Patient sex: F
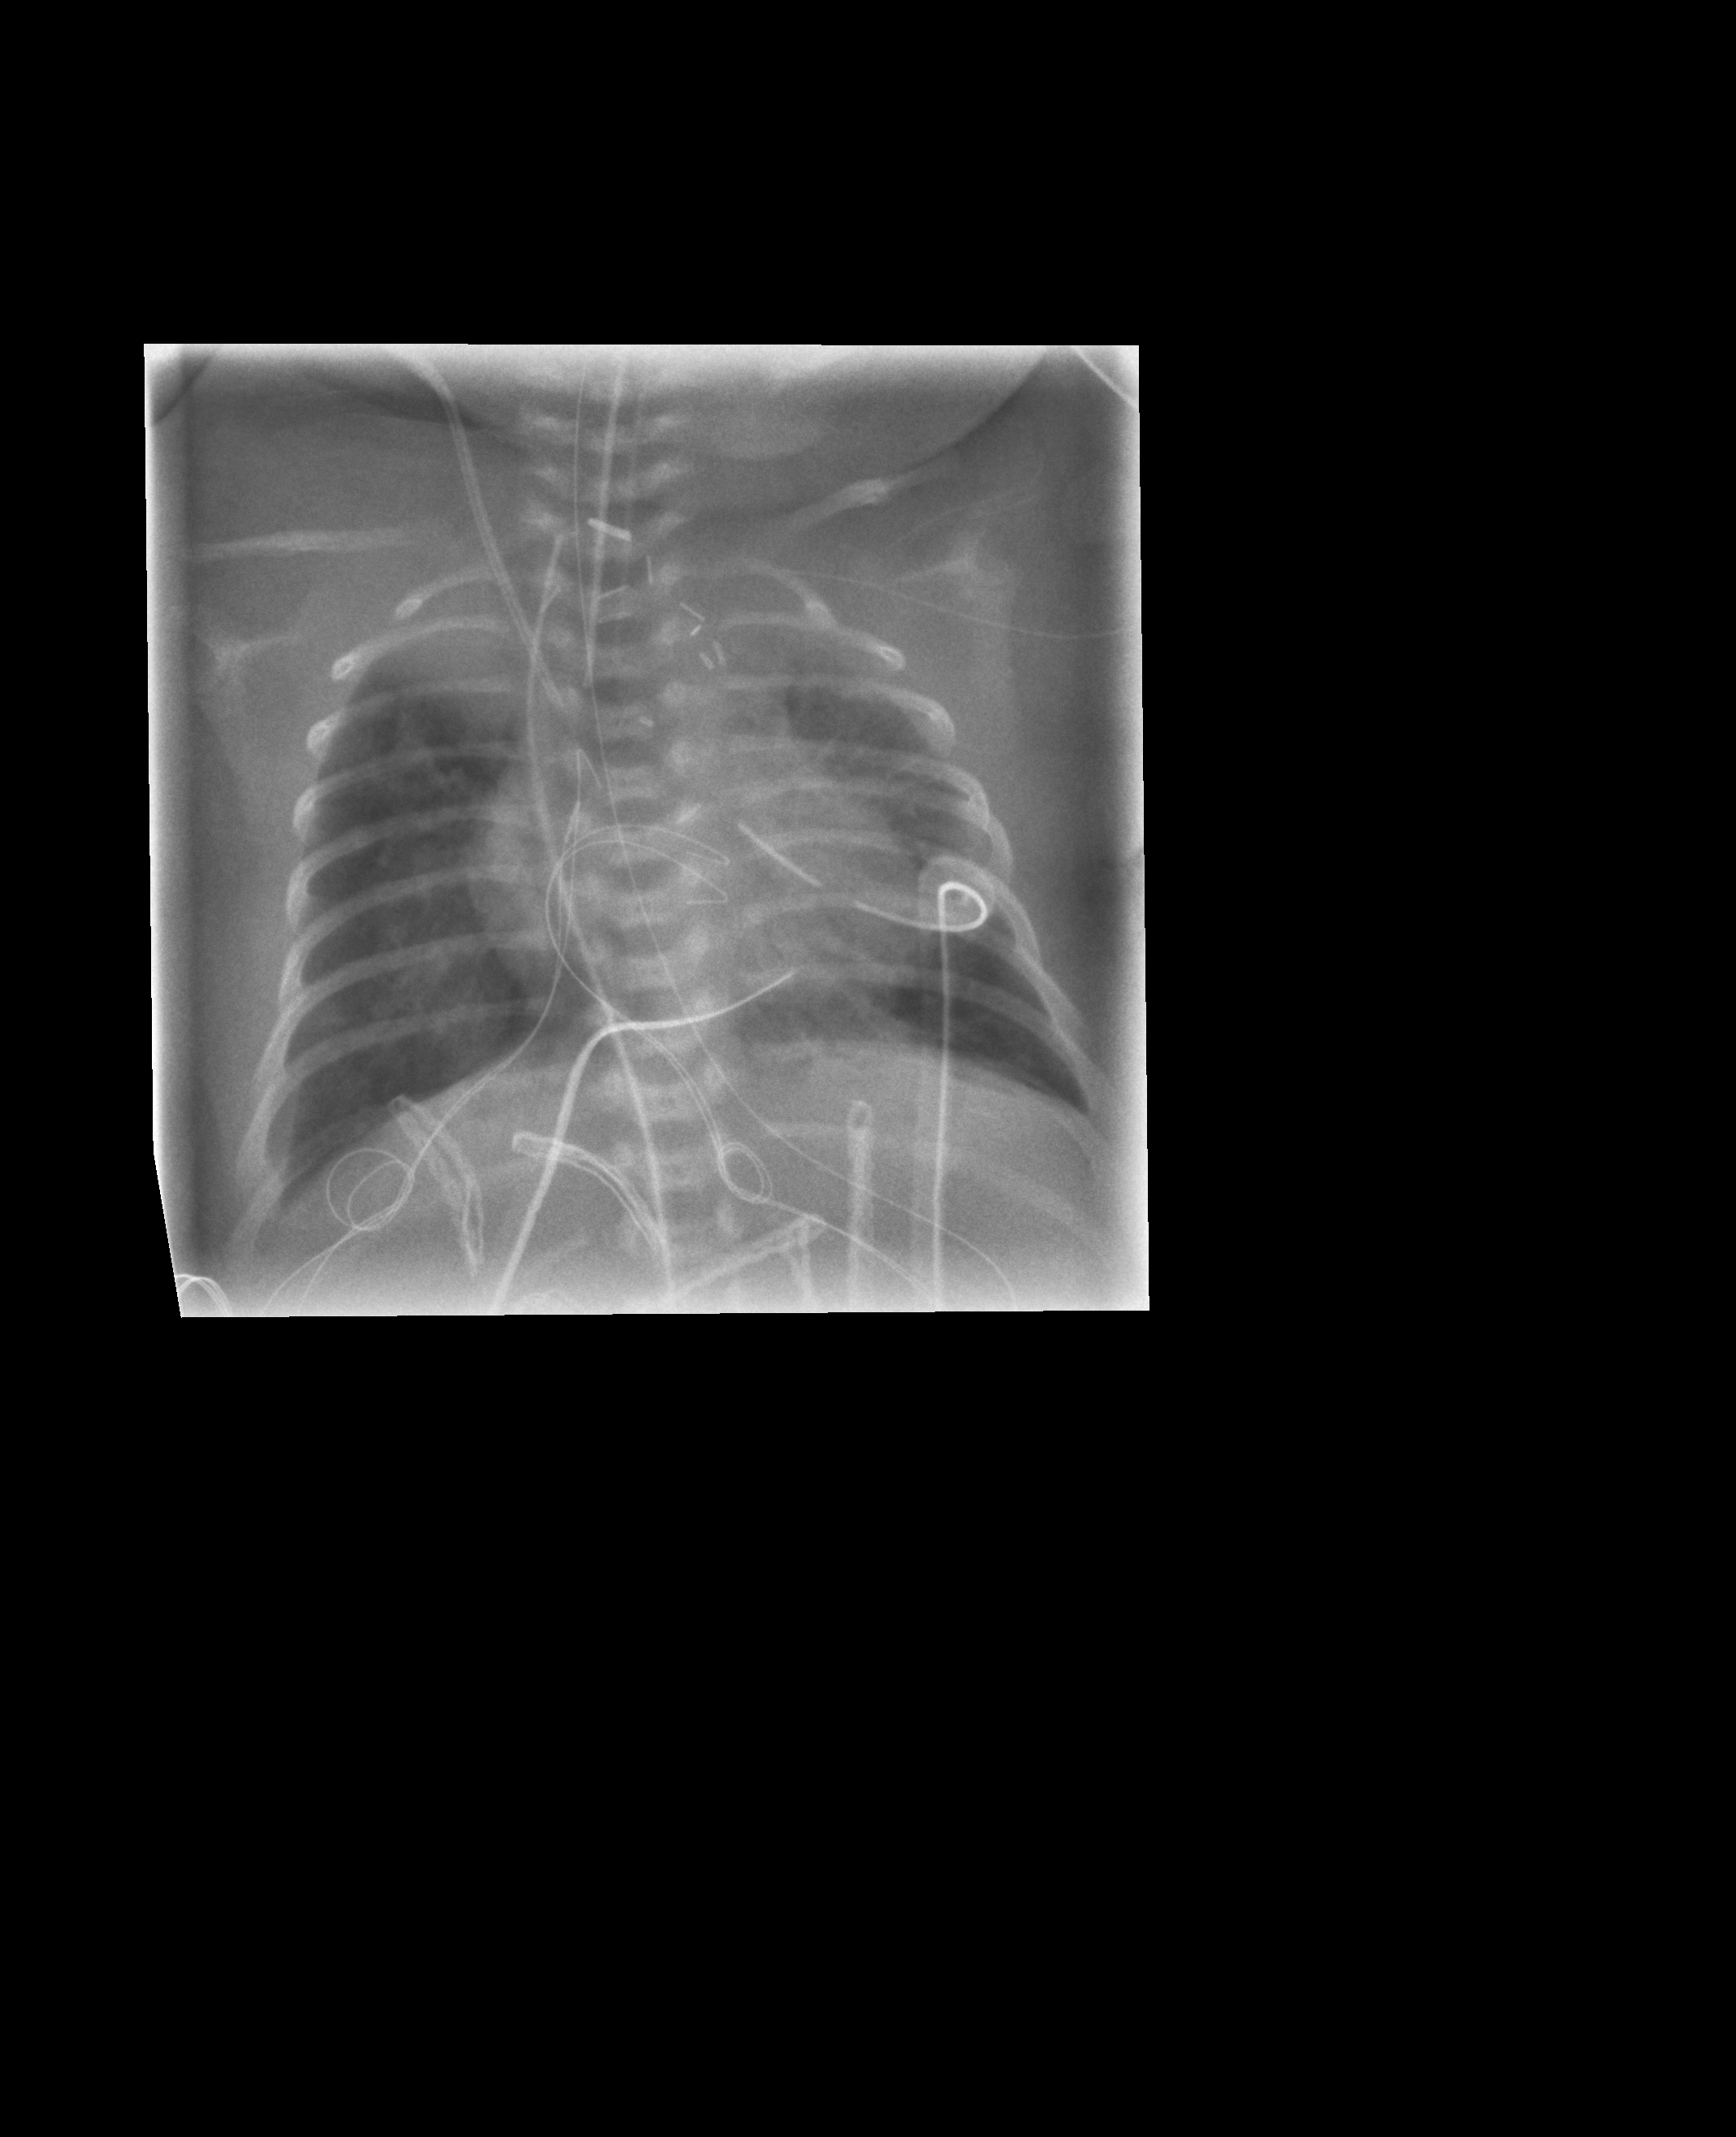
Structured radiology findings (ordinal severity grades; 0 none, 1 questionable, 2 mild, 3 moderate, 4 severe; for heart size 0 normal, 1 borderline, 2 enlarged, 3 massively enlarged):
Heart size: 0
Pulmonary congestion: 0
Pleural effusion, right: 0
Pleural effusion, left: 0
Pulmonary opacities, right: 2
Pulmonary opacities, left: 2
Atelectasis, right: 2
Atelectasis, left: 2